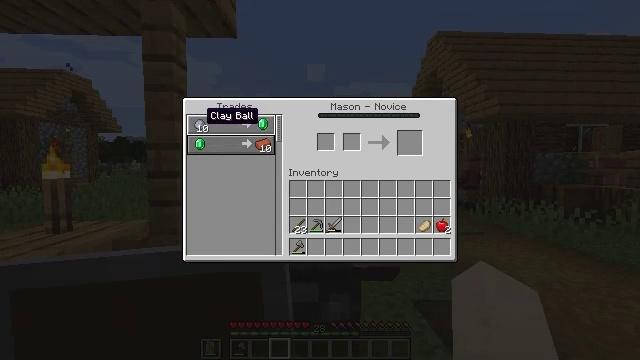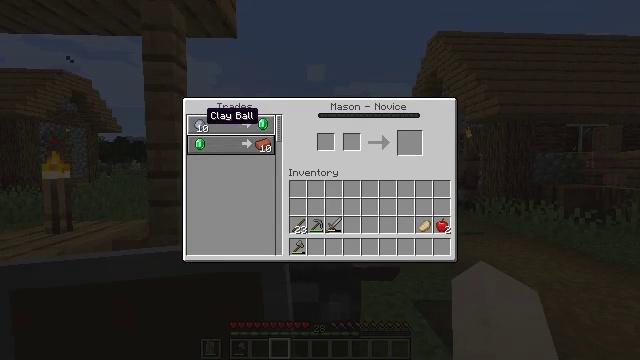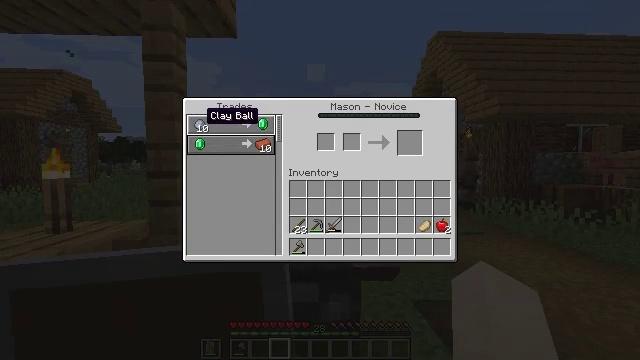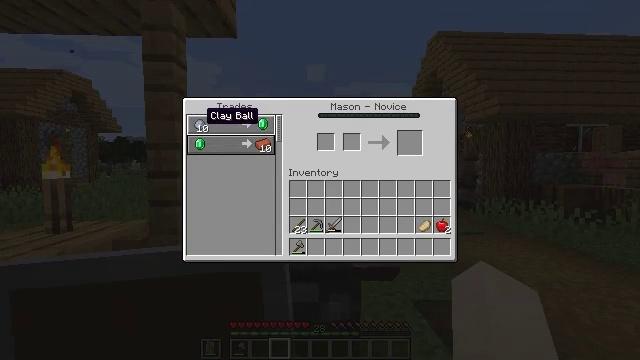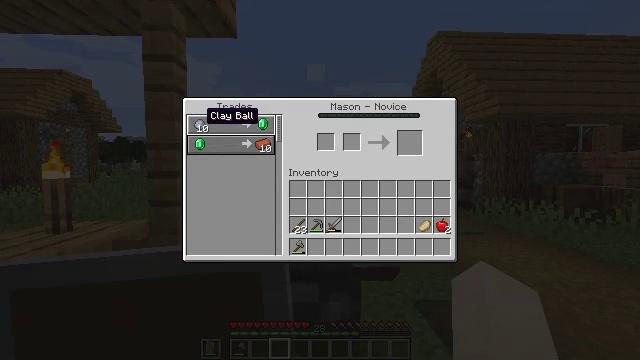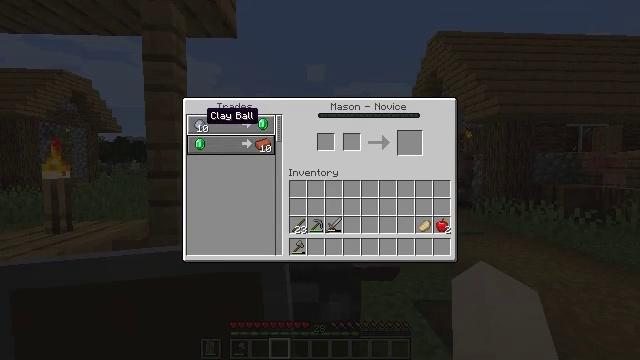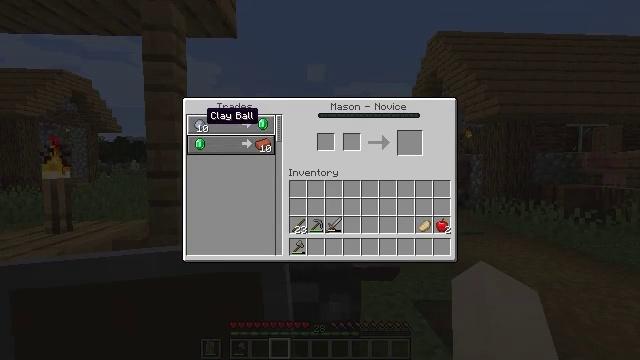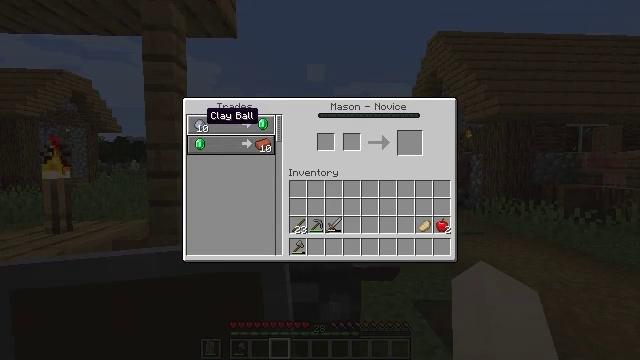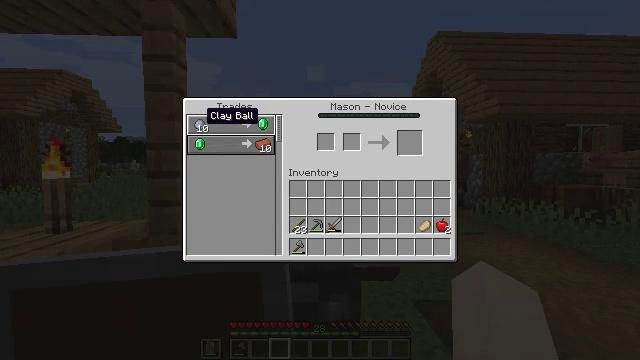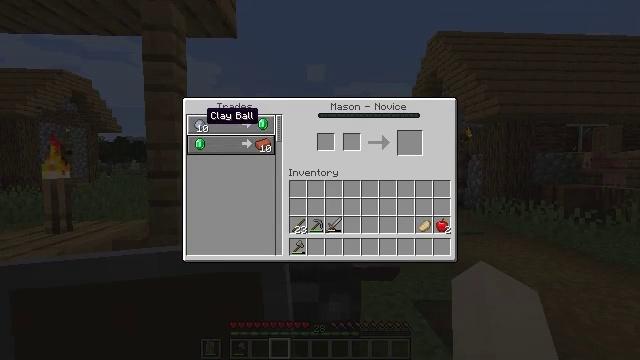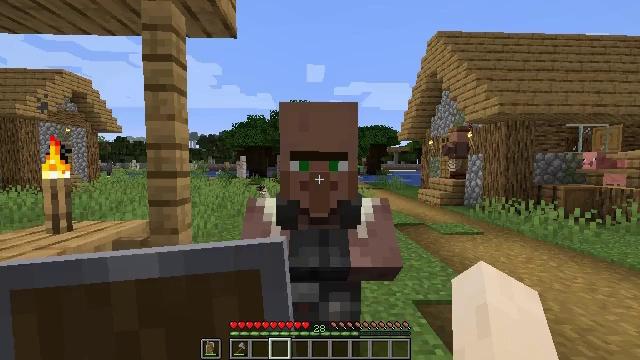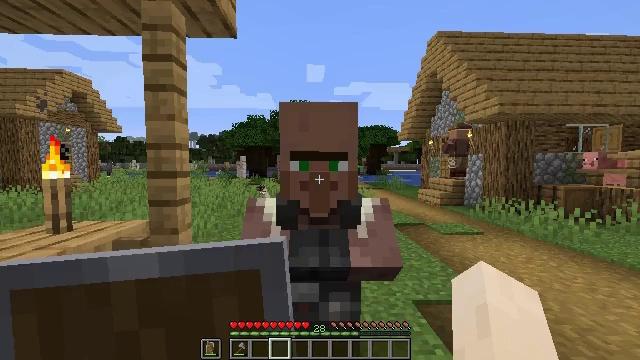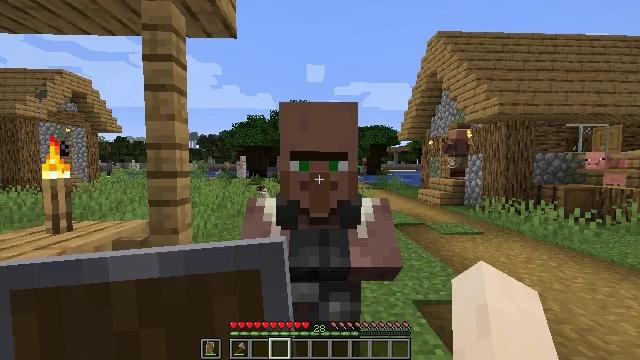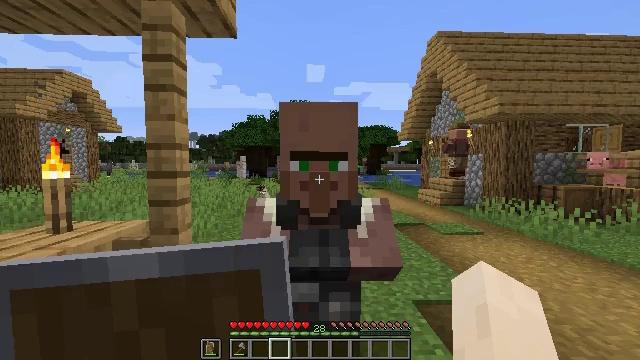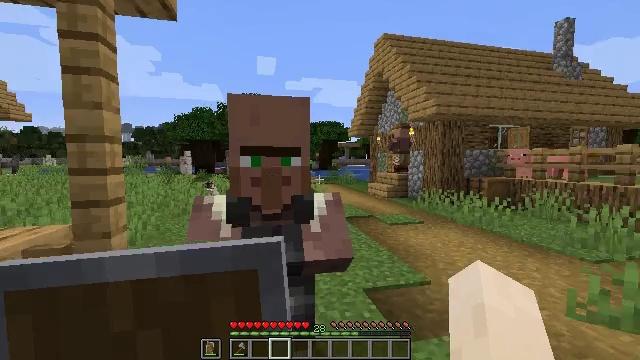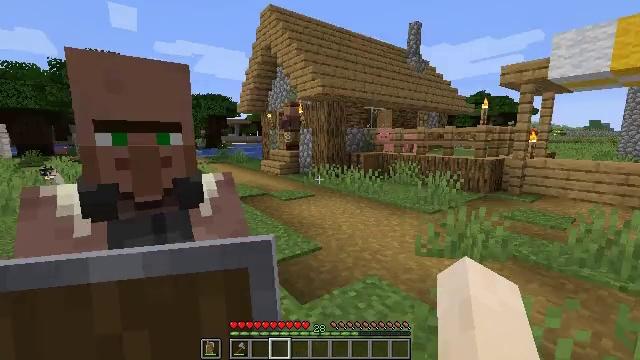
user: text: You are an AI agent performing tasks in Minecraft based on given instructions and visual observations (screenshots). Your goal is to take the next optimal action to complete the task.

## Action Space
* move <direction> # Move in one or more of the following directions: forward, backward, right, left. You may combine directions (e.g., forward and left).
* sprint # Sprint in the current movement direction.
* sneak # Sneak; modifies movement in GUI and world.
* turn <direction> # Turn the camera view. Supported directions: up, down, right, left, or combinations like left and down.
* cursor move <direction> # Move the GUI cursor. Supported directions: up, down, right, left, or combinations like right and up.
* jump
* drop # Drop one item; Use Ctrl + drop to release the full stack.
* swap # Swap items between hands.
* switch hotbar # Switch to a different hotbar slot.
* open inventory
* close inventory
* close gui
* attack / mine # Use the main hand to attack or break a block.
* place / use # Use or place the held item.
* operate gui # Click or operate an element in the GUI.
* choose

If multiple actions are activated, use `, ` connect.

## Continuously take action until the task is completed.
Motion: motion action
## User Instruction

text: Break the smooth stone to collect it.
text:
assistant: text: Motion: no_op
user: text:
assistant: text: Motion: no_op
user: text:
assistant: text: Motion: no_op
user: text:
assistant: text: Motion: no_op
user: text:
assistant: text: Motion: no_op
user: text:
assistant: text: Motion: no_op
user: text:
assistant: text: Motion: no_op
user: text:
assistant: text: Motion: no_op
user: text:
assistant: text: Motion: no_op
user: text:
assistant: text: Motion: close inventory
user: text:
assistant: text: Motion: close inventory
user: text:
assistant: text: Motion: close inventory
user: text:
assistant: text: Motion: no_op
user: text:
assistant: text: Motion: turn right and down
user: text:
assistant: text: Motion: turn right and down
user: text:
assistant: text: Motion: turn right and down
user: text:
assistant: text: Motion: move forward
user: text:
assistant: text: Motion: move forward, turn left
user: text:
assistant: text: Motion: move forward
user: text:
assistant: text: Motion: move forward
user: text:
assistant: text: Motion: move forward
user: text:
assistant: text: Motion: move forward
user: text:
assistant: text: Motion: move forward
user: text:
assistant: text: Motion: move forward
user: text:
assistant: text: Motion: move forward
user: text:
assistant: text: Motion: move forward
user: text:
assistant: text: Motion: move forward
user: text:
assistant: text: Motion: move forward
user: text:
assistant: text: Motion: move forward
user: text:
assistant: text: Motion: move forward